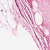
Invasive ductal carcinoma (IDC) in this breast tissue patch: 0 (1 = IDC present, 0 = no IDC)